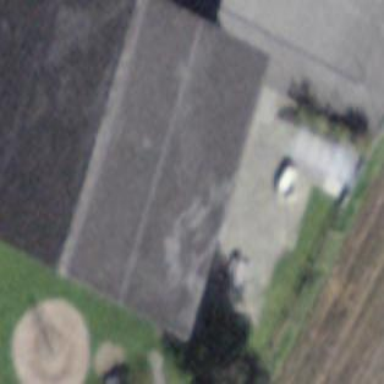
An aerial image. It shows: School building.